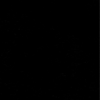
Label: not_dusty